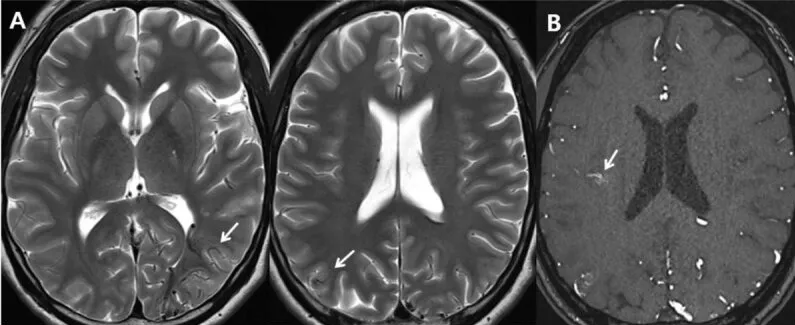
Magnetic resonance (MR) images: A. MR T2-weighted images revealed tortuous vascular structures with dark flow voids involving the left parieto-occipital and right parietal lobes (white arrows).
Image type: radiology (mri)